Field crop: maize
Growth stage: 1
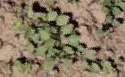
Species: convolvulus